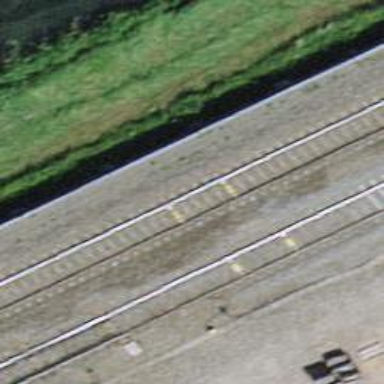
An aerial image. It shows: Single-track electrified railway with contact line.